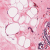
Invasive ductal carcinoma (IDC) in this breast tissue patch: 0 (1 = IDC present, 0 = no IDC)